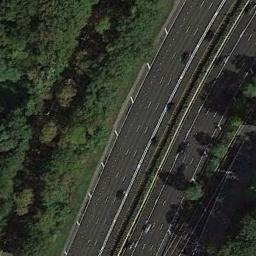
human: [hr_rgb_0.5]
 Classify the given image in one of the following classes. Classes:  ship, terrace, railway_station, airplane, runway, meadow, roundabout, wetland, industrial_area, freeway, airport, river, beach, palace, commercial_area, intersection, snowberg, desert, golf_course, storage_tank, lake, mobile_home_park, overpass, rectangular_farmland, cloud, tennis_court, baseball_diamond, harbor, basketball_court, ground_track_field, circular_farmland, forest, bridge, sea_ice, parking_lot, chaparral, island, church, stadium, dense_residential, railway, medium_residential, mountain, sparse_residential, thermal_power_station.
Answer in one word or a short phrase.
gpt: freeway